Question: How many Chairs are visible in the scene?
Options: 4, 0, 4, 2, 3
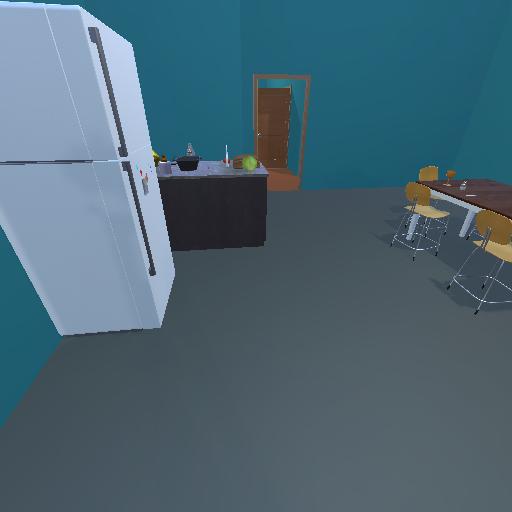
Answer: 4